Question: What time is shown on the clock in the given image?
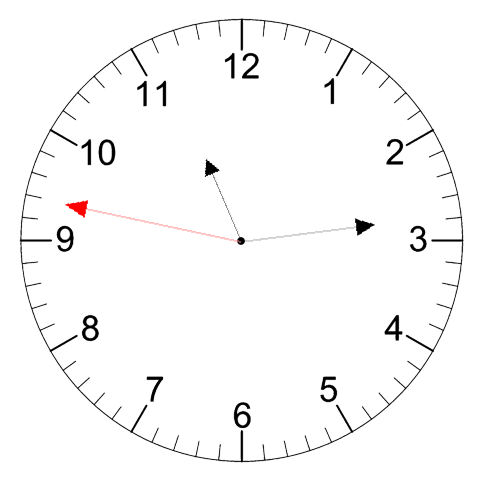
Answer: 11:13:47